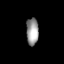
Tissue: lung
Cell type: Epithelial cells
Senescence score: 0.5819
Nuclear area (px): 327
Mean DAPI intensity: 151.96